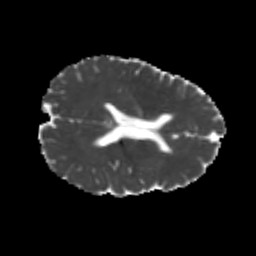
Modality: MD
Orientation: axial
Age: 24
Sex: male
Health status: healthy
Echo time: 0.074 s